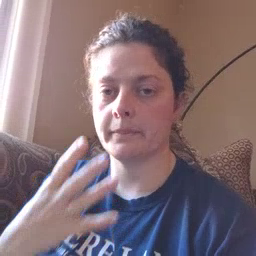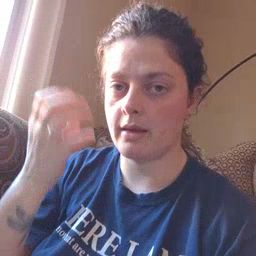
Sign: mad